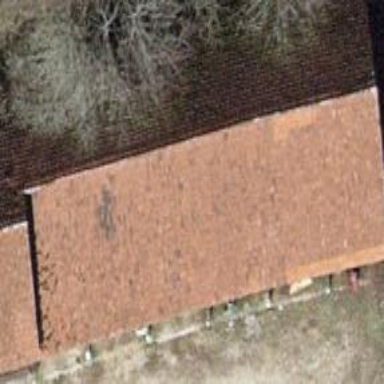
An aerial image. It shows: View of roof of building.